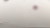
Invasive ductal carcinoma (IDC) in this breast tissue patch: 0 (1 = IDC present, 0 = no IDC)